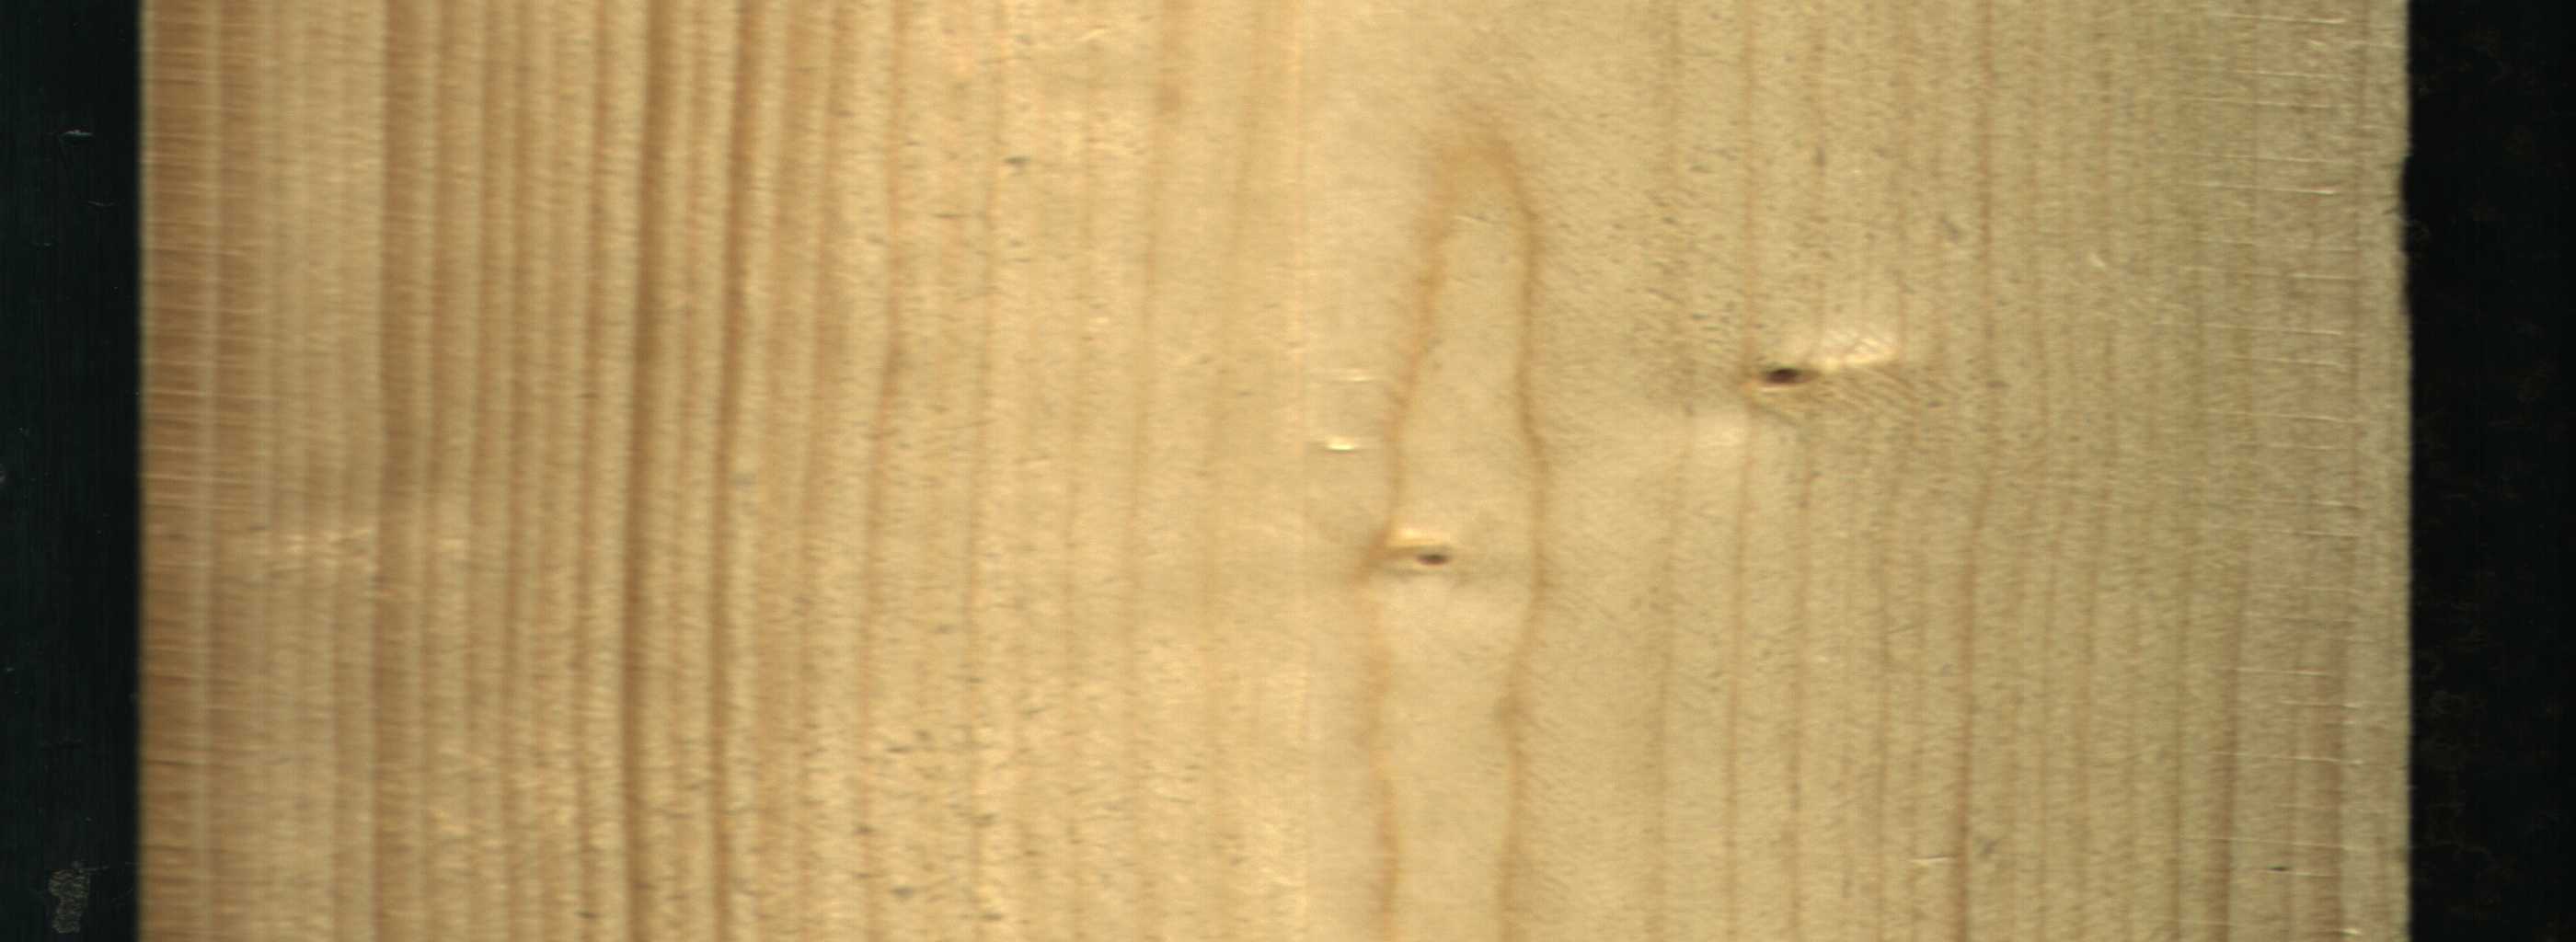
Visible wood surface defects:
Live_Knot
Live_Knot